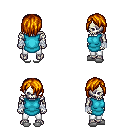
a pixel art fantasy rpg character, male body template, skeleton, teal tunic, white pants, dark blonde bangs hairstyle, white cloth bandages, white slippers, four views (front, back, left, right), 2x2 character sprite sheet, small pixel art, hard edges, no anti-aliasing